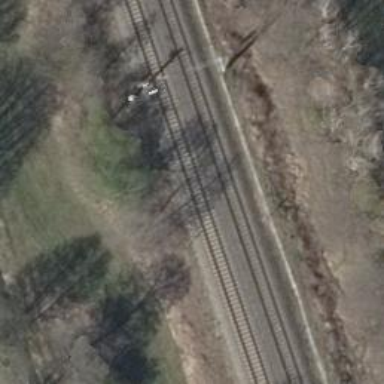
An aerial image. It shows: Railway signal.